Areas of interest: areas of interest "Library"
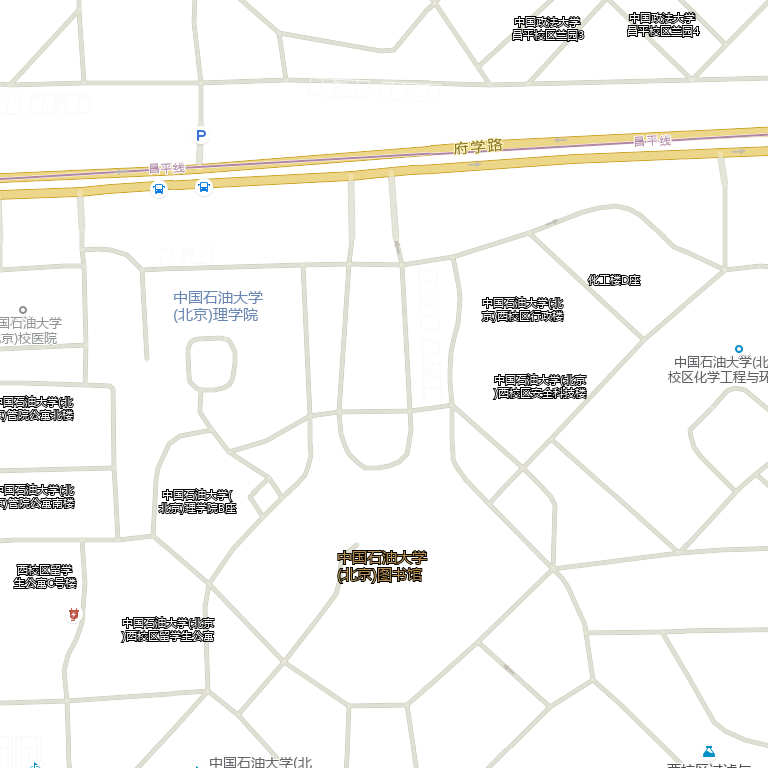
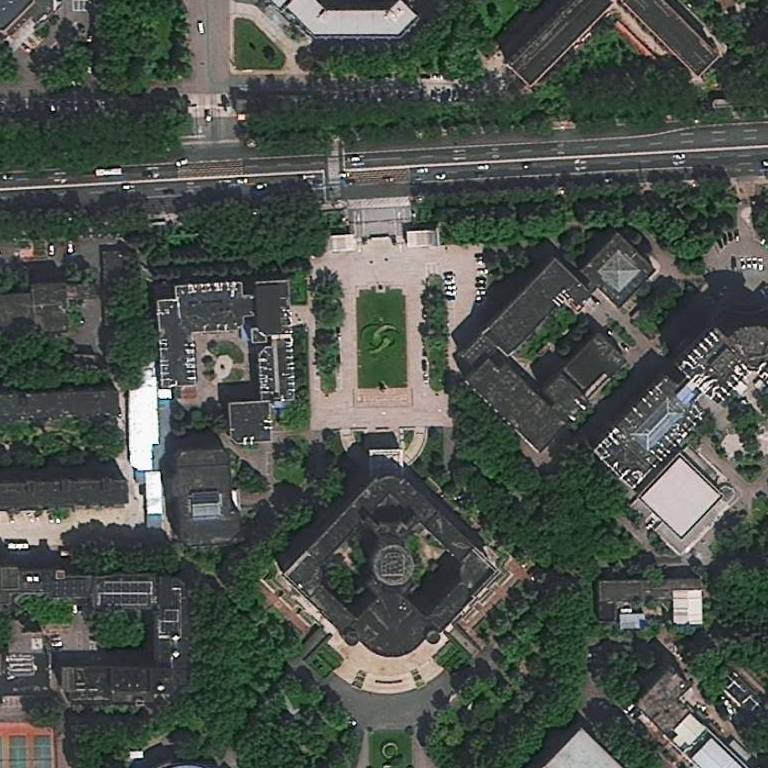